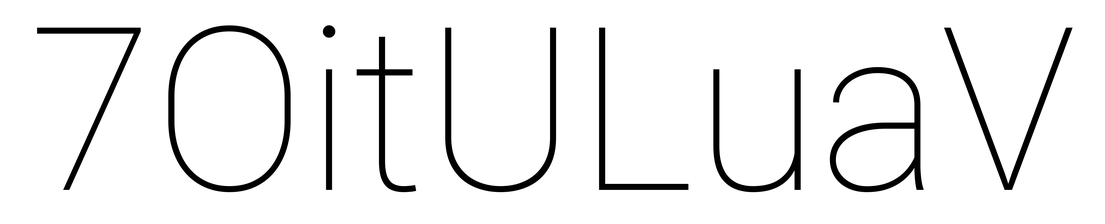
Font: Roboto_Thin